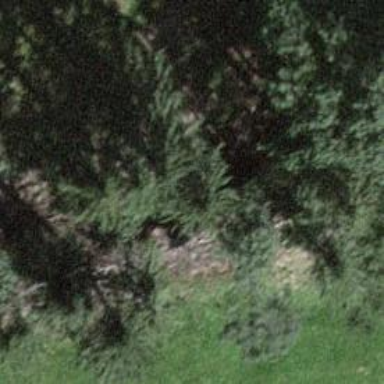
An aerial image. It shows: Forest area.